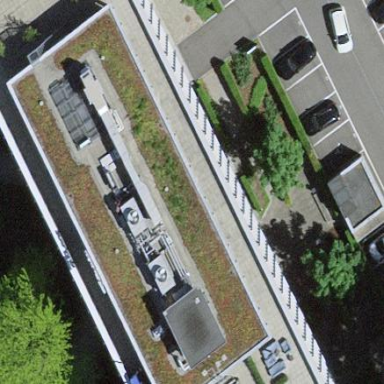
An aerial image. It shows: Commercial building.